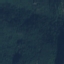
Label: Forest